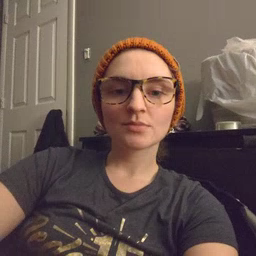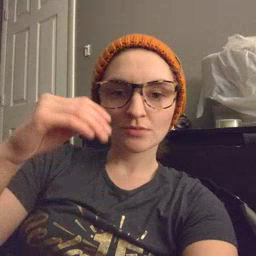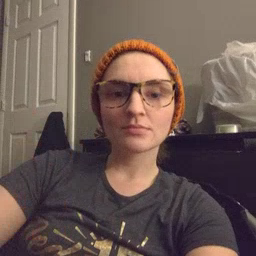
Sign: store